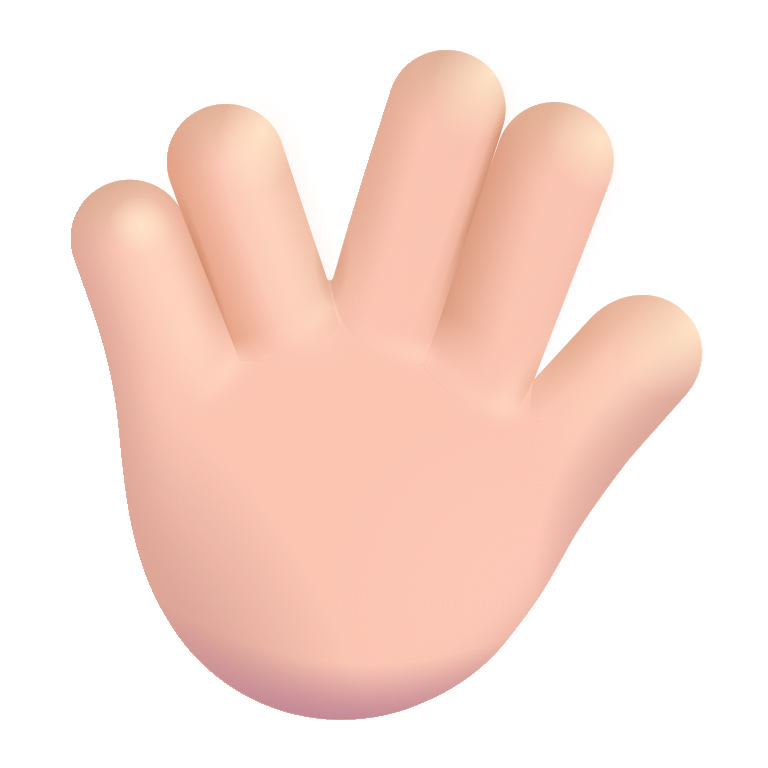
vulcan salute color light